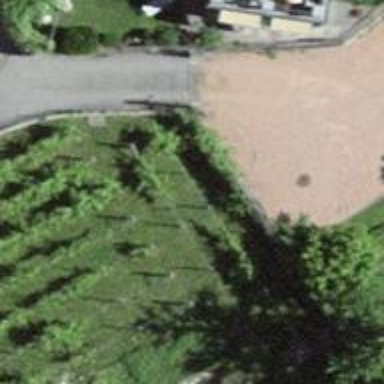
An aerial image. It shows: Vineyard.